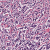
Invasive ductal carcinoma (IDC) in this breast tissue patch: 1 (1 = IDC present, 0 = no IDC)